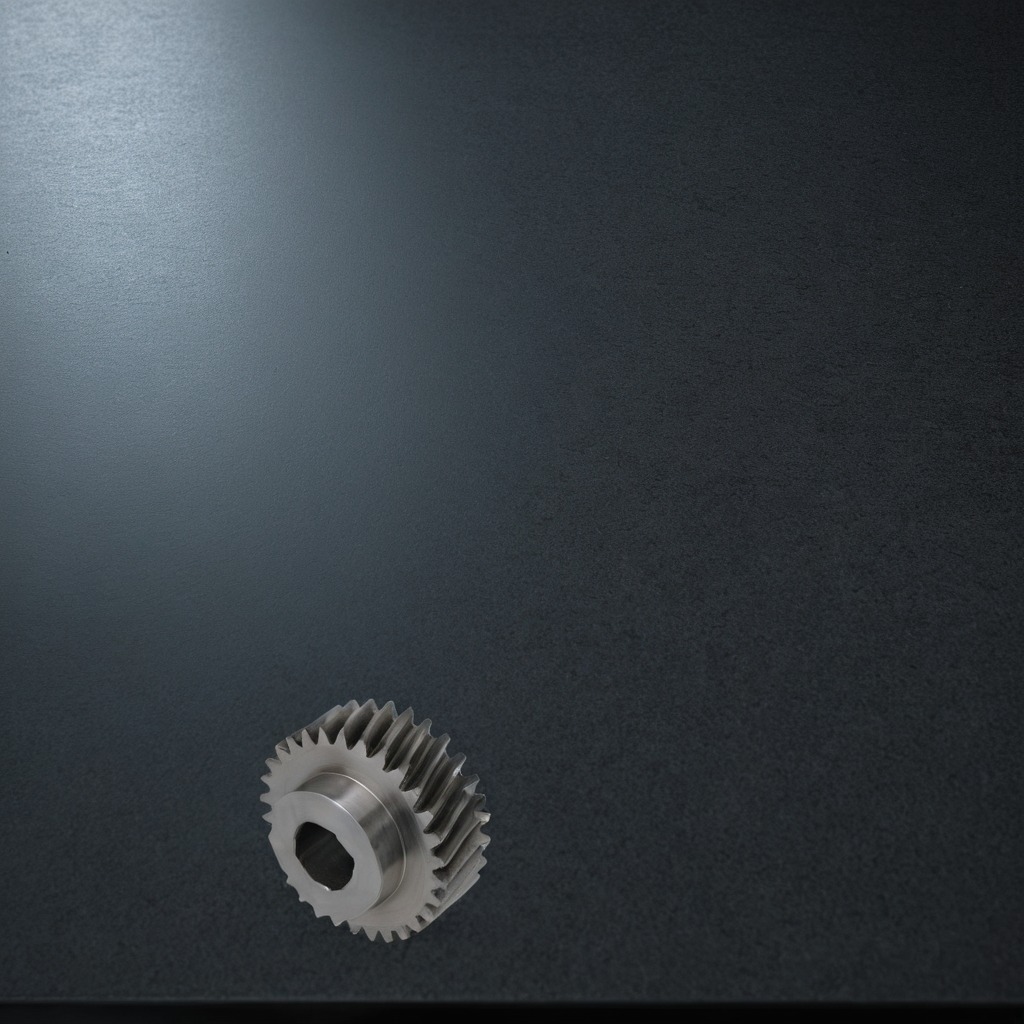
A steel gear with teeth is lying on a clean granite table inside a workshop at night.